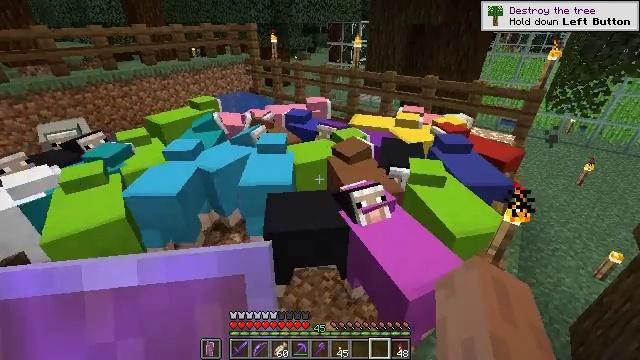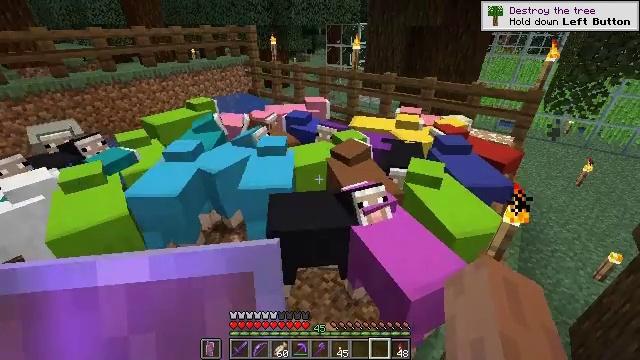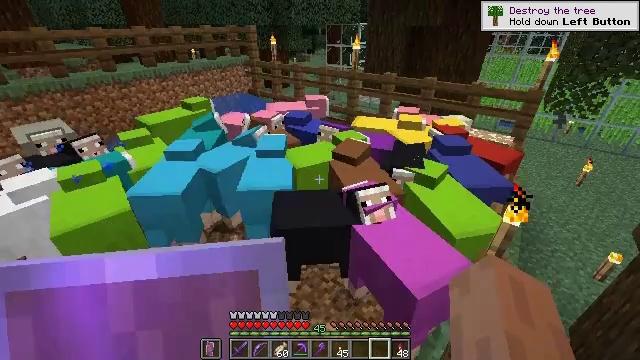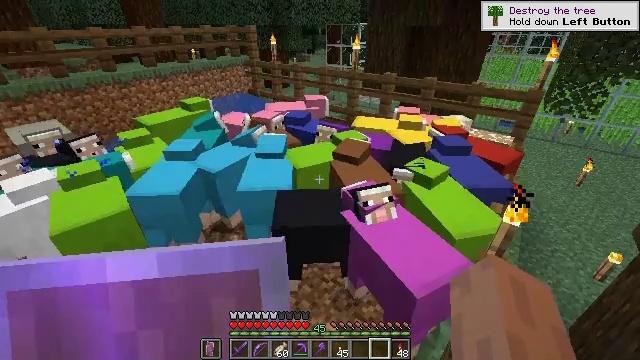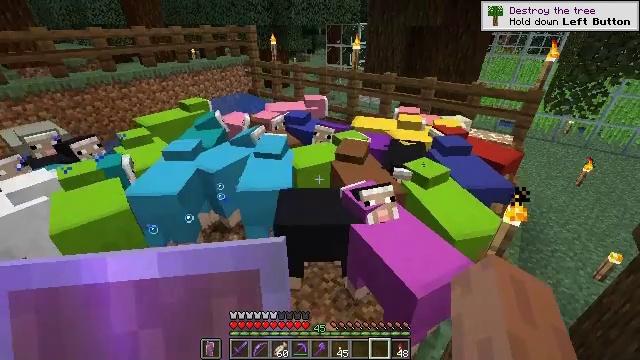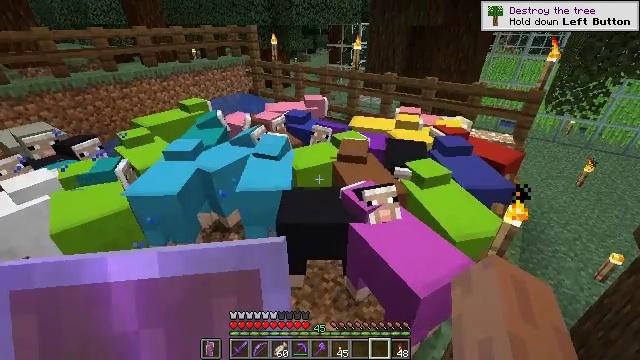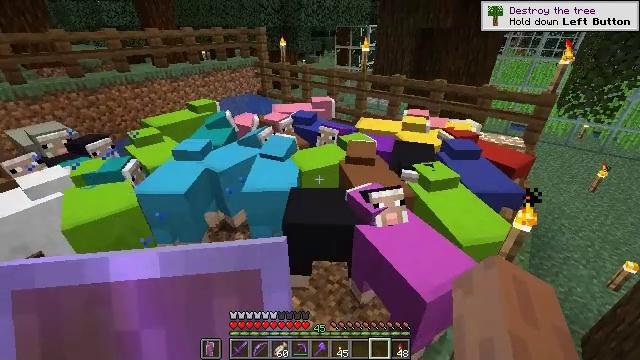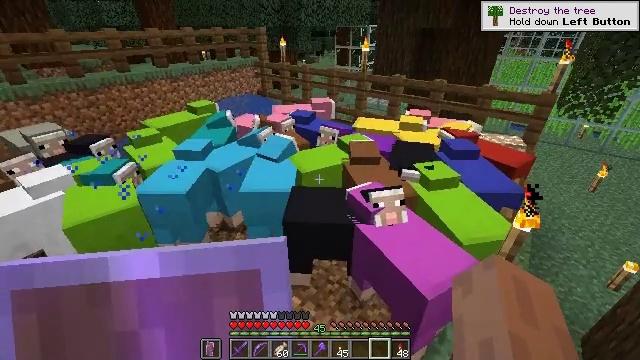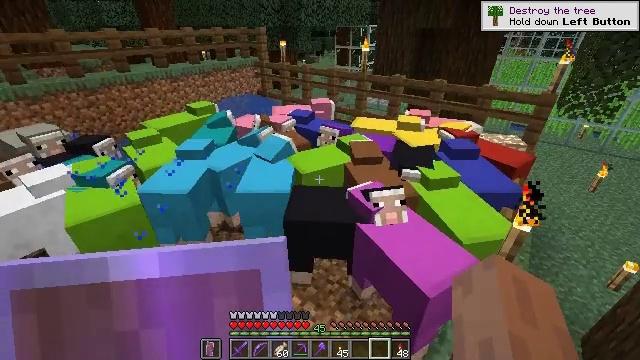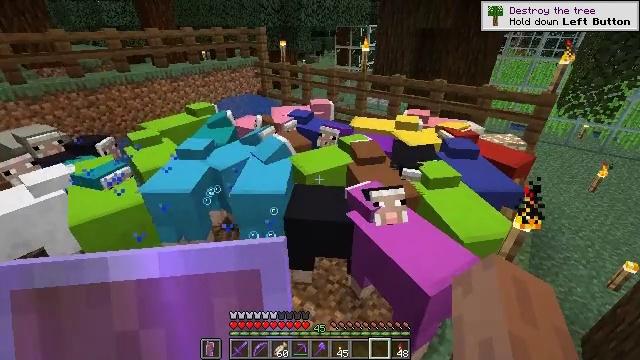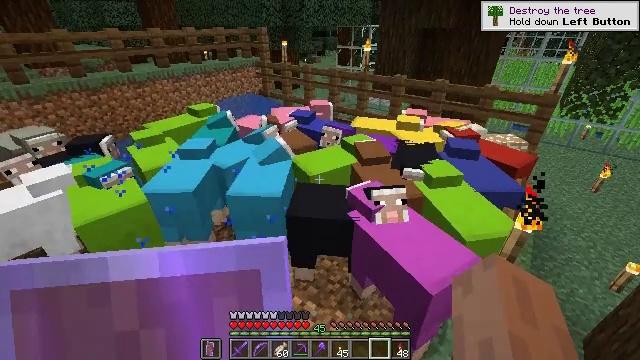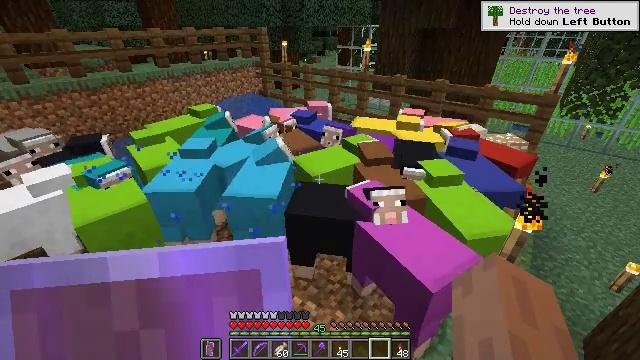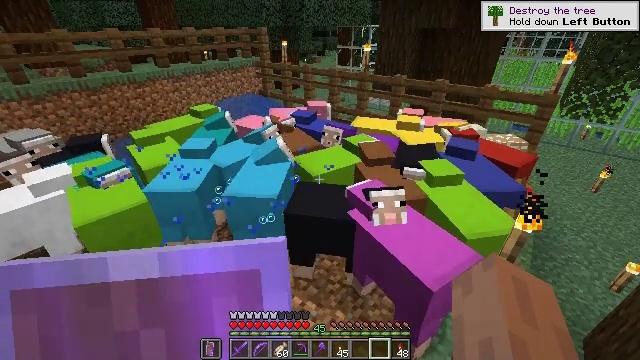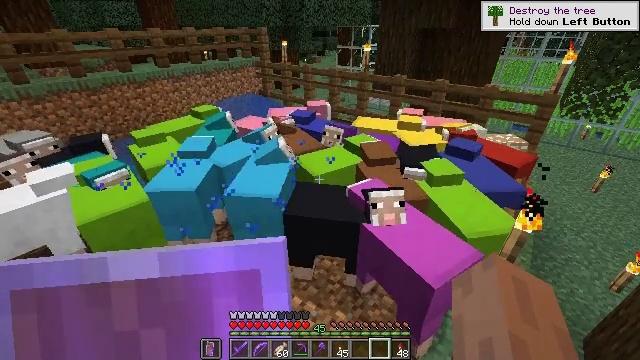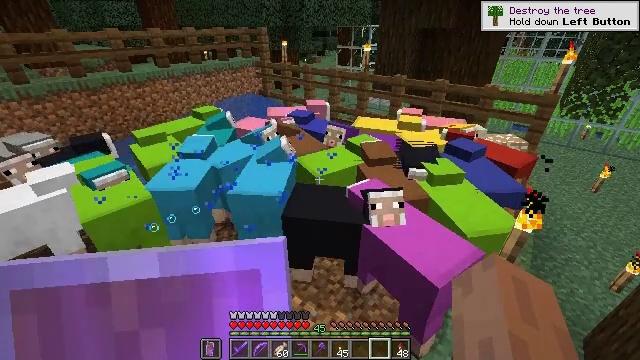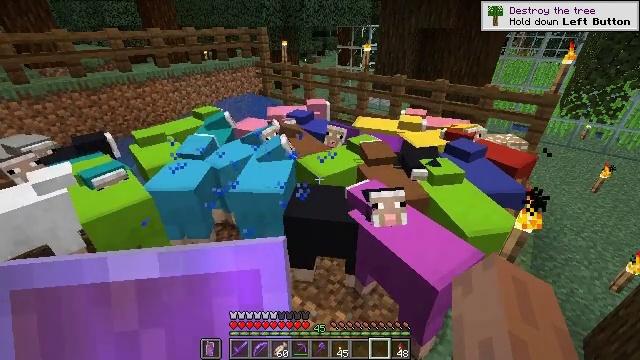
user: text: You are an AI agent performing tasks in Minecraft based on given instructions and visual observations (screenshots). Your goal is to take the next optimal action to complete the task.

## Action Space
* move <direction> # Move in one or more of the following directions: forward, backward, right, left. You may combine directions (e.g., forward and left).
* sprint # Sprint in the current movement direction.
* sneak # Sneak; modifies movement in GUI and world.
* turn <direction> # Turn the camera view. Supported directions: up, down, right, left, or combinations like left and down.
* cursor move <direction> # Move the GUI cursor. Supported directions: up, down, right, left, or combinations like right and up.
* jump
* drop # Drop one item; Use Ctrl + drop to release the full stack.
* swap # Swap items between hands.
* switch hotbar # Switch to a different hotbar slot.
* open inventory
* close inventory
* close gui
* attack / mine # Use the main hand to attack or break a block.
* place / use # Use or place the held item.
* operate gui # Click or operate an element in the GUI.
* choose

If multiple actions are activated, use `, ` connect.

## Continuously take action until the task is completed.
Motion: motion action
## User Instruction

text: Gather the light blue shulker box by attacking it.
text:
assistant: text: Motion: no_op
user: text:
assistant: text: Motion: no_op
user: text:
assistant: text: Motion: no_op
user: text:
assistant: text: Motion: no_op
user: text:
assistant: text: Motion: no_op
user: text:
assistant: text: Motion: turn left
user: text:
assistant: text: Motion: no_op
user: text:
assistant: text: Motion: no_op
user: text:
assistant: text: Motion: no_op
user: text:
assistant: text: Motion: no_op
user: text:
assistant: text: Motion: no_op
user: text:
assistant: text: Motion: no_op
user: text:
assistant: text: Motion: no_op
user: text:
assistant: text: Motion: no_op
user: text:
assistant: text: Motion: no_op
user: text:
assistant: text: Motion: no_op
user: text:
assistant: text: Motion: no_op
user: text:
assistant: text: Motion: no_op
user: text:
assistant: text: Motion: no_op
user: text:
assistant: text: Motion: no_op
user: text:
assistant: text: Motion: no_op
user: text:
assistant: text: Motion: no_op
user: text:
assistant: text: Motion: no_op
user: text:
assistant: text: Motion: no_op
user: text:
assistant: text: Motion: no_op
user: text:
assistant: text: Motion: no_op
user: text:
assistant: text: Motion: no_op
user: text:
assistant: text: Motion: no_op
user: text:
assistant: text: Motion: no_op
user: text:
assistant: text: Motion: no_op